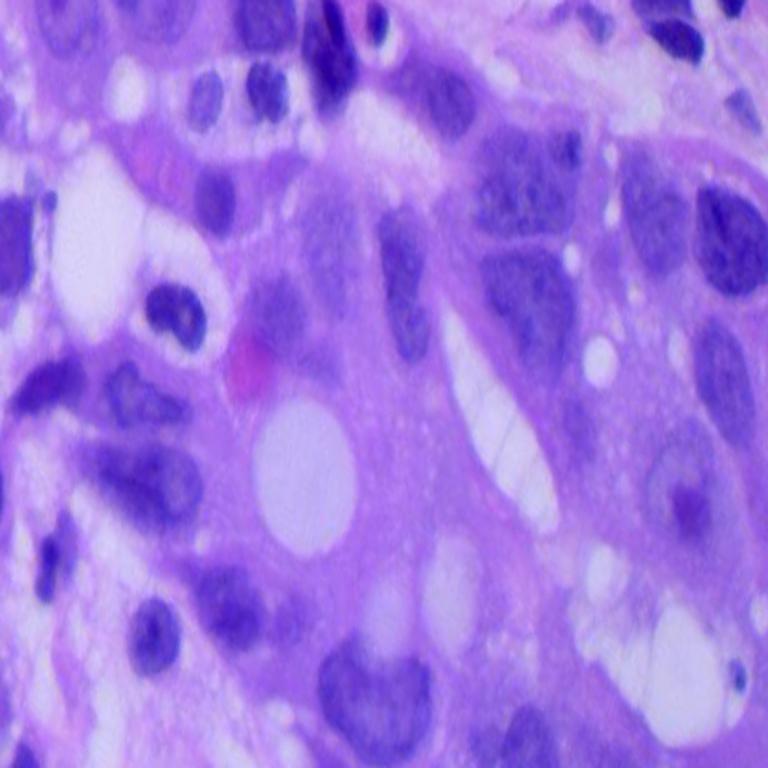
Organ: lung
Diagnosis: adenocarcinomas